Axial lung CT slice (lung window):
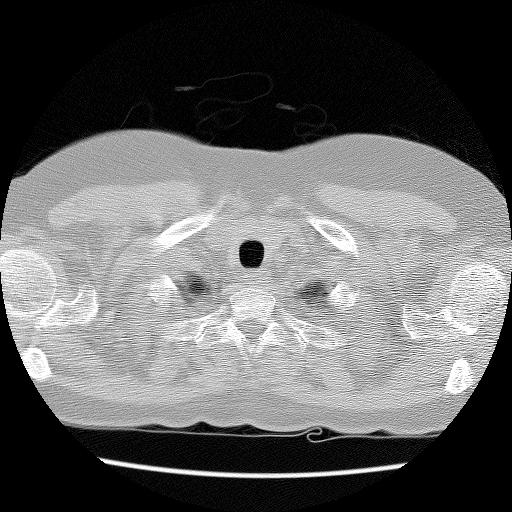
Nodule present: no